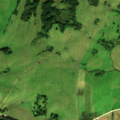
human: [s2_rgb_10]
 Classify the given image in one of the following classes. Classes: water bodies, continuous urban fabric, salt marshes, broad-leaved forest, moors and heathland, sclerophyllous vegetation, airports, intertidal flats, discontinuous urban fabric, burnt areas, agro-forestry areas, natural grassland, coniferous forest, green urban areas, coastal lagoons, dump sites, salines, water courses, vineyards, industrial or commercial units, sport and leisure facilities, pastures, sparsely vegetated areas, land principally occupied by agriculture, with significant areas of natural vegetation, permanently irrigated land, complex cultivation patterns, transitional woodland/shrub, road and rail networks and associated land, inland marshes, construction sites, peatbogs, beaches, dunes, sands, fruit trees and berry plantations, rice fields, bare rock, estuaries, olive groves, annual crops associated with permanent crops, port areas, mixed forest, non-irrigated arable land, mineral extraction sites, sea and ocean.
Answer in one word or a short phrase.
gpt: pastures, land principally occupied by agriculture, with significant areas of natural vegetation, transitional woodland/shrub